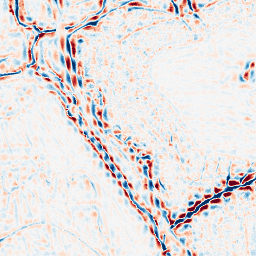
Category: wavelet
Decomposition family: wavelet_biorthogonal
Decomposition parameters: wavelet: bior3.5
level: 3
Upsampling method: sinc_hamming
Upsampling parameters: scale: 2
kernel_size: 8
Upsampling scale: 2